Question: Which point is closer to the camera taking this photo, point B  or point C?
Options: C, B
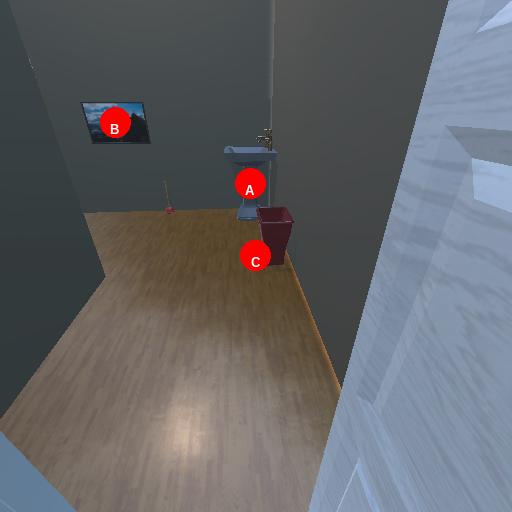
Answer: C